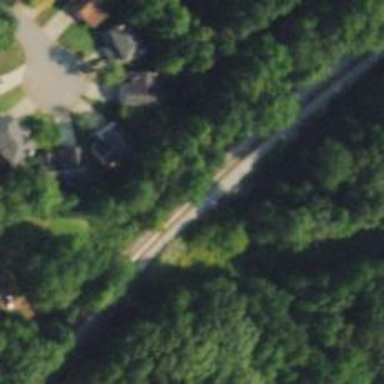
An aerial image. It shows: Railway track.